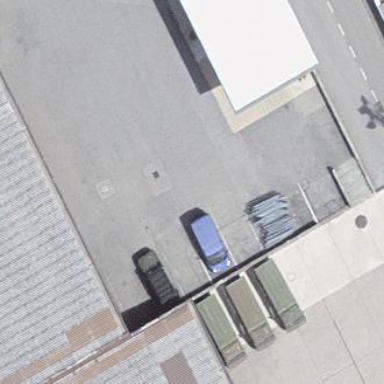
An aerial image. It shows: View of roof of building.